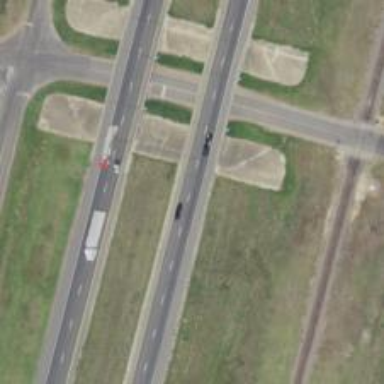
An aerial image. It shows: Asphalt motorway.